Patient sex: M
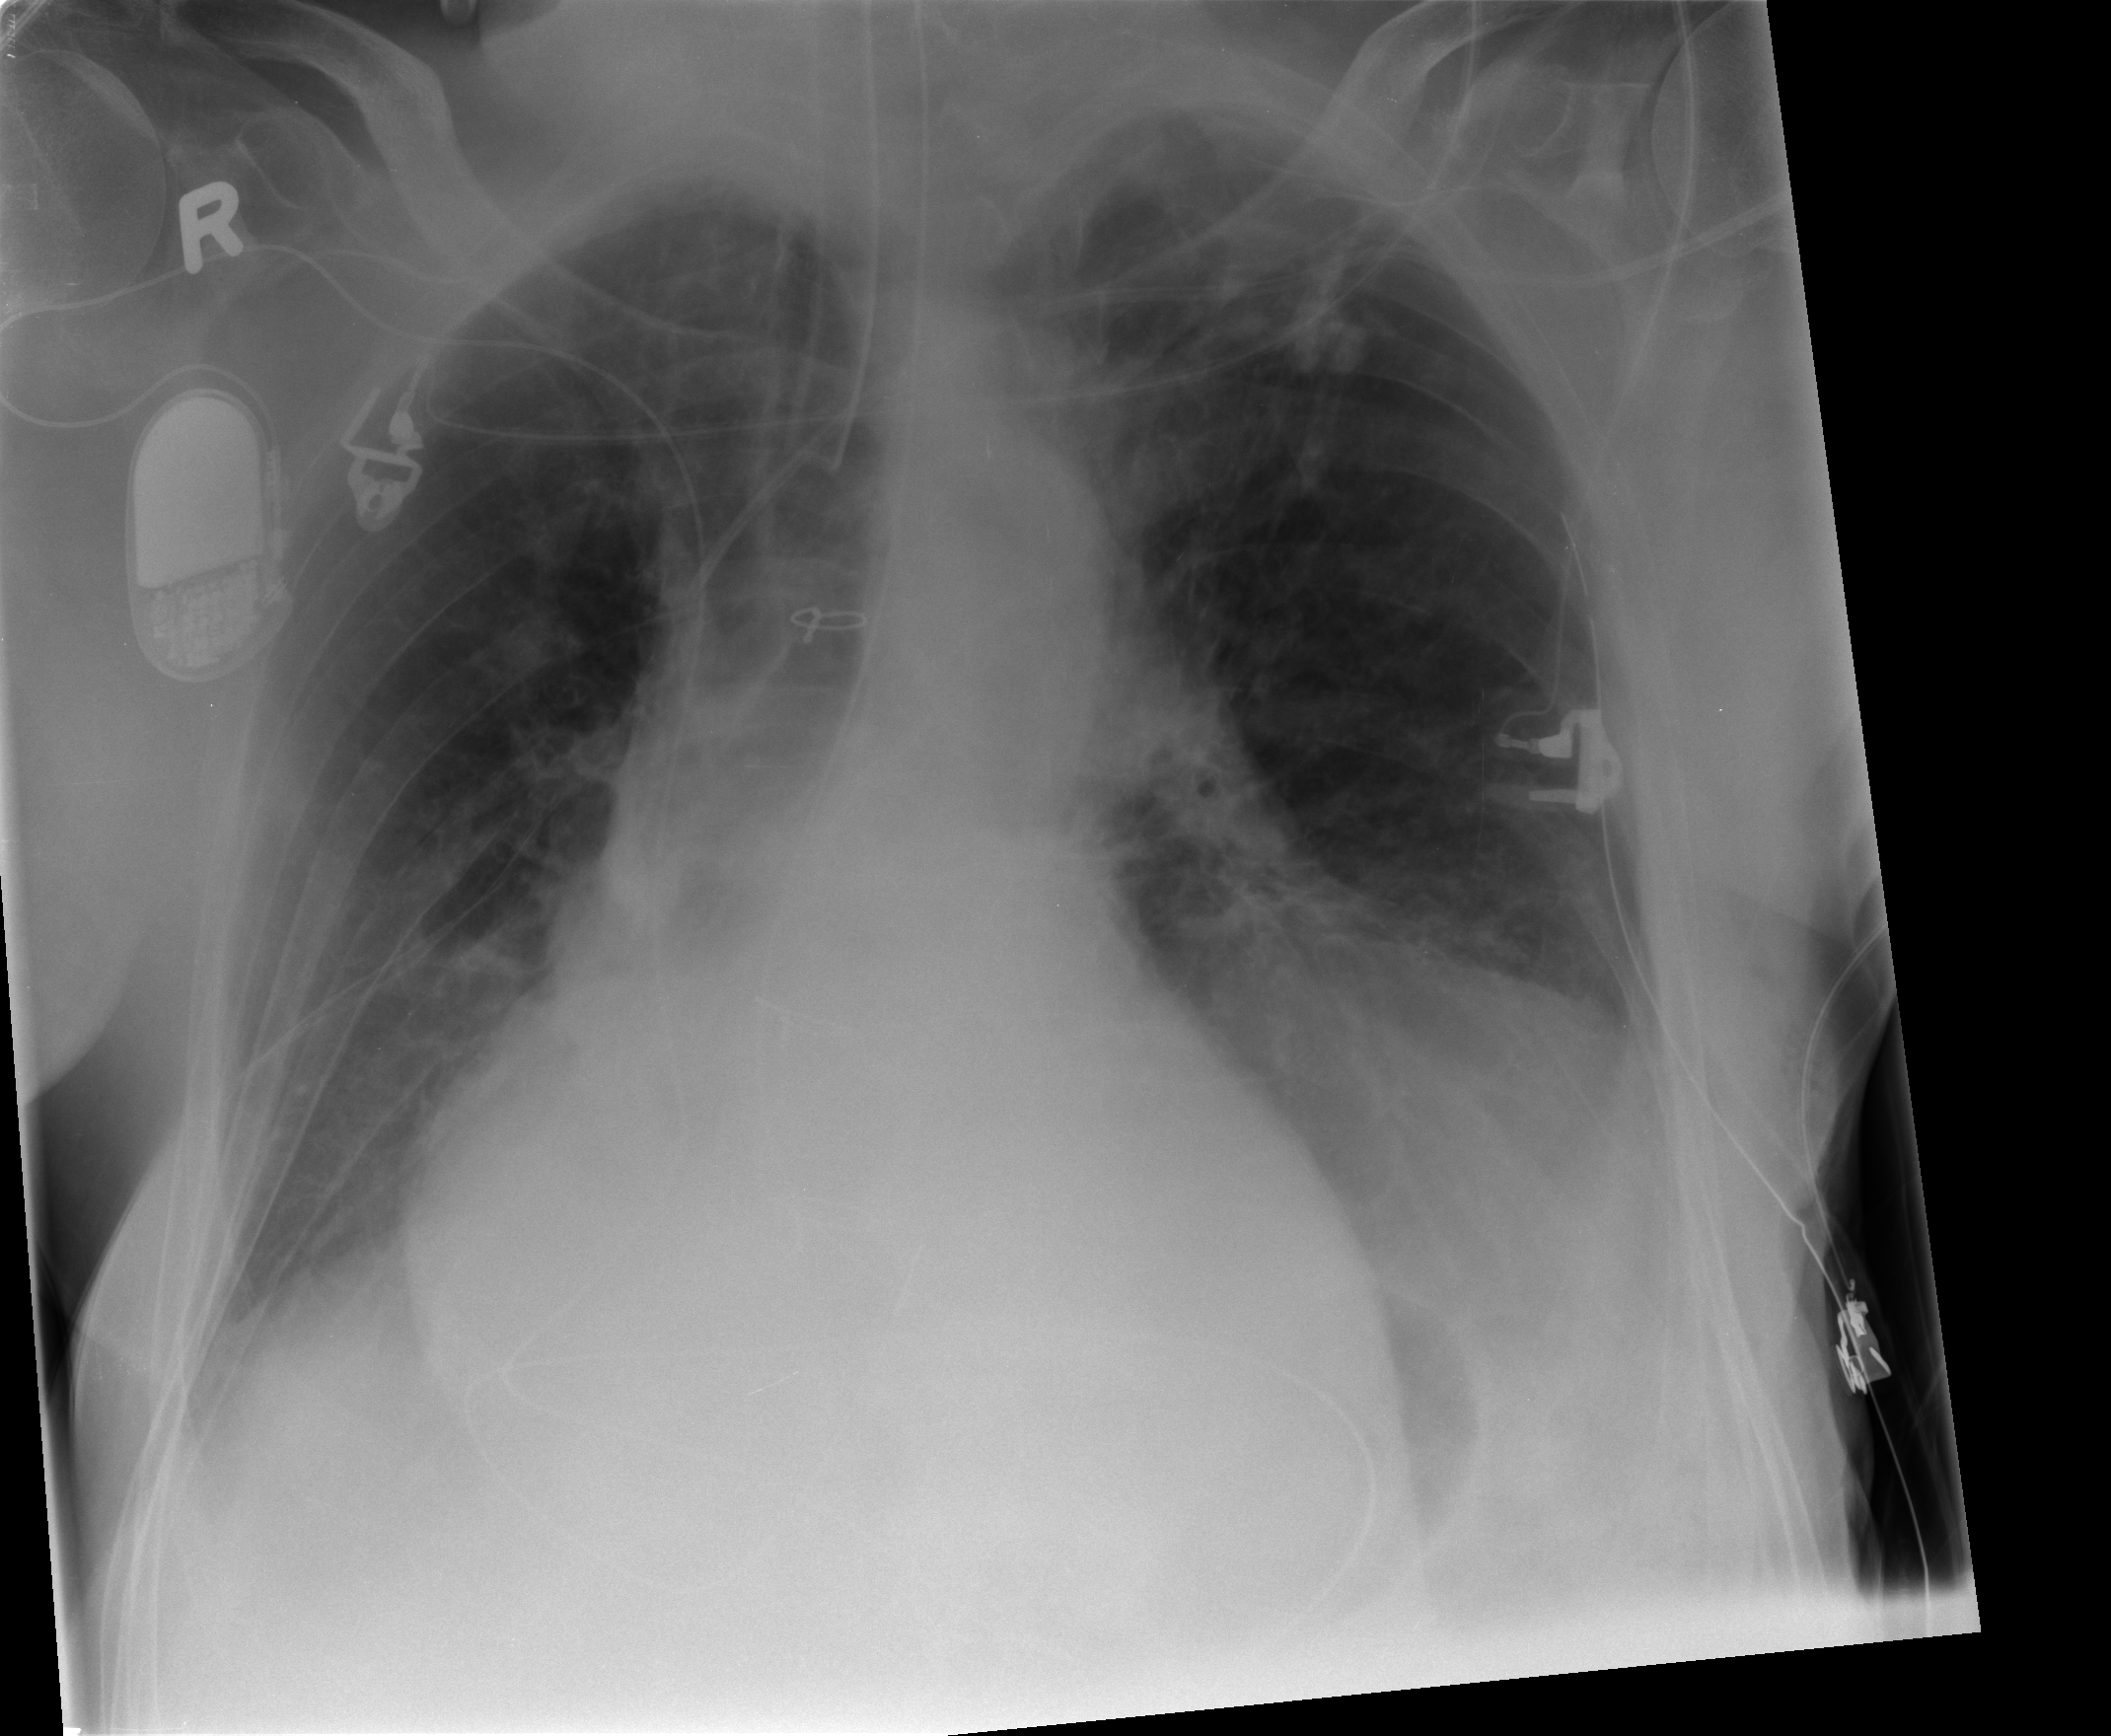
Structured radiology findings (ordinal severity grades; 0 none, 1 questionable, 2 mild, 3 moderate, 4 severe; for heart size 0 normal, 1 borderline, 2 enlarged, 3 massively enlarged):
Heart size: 2
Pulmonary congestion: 3
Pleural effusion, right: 2
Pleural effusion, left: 2
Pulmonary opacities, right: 0
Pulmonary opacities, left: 0
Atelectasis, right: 2
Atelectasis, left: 2